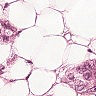
Metastatic tissue present: yes